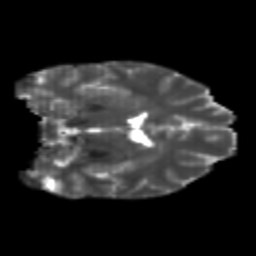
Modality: T2w
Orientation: coronal
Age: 24
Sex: male
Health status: healthy
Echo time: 0.074 s